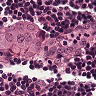
Metastatic tissue present: yes